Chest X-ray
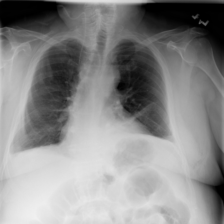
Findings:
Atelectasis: positive
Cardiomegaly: negative
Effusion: positive
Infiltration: negative
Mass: negative
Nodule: negative
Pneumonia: negative
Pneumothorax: negative
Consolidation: negative
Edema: negative
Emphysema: negative
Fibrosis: negative
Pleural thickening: negative
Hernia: negative